Aerial crown-view tile of a tropical tree (Barro Colorado Island, Panama), acquired 20240813:
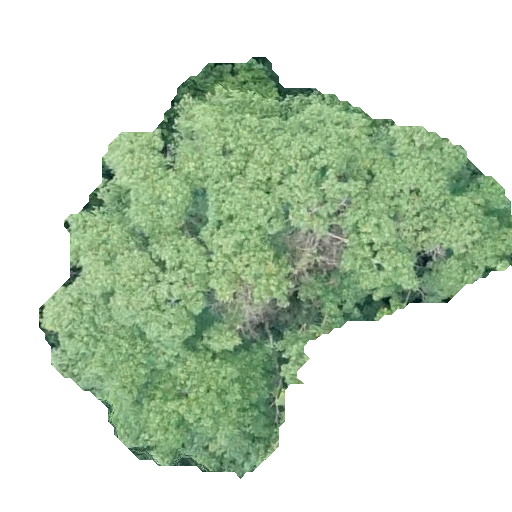
Species: Hura crepitans
GBIF accepted scientific name: Hura crepitans
Crown area: 175.715 m²